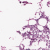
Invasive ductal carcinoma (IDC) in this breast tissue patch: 0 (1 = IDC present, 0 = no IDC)